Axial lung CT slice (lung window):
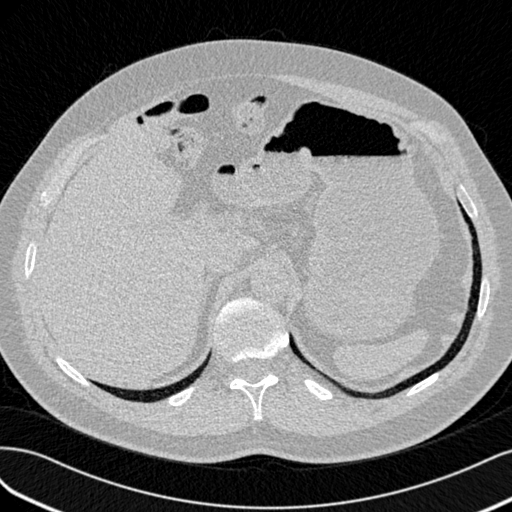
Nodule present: no